Field crop: tomato
Growth stage: 2
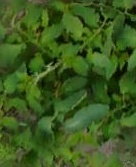
Species: tomato